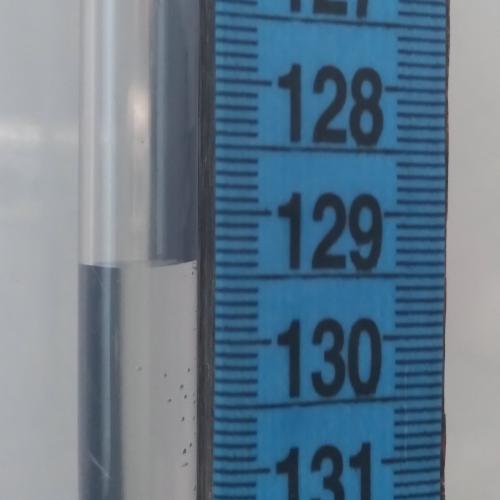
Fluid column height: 129.4 cm